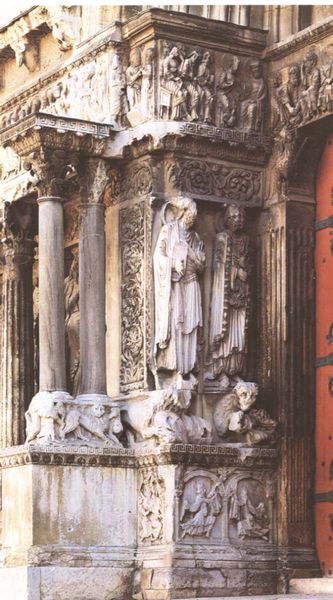
Titel: Drei Portale mit Säulen, Pilaster und Figurentympanon
Standort: Saint-Gilles (Gard) (EU - F)
Schlagwörter: mann, weiß, braun, grau, szene, säulen, tür, gebäude, haus, rot, tier, tiere, architektur, sockel, stein, kirche, engel, skulptur, statue, relief, fassade, mauer, erosion, figuren, detail, ornamente, verzierung, stufe, foto, fotografie, eingang, hauswand, kapitell, fries, portal, skulpturen, kanneluren, tempel, heilige, kannelur, kanelliert, kanerlliert